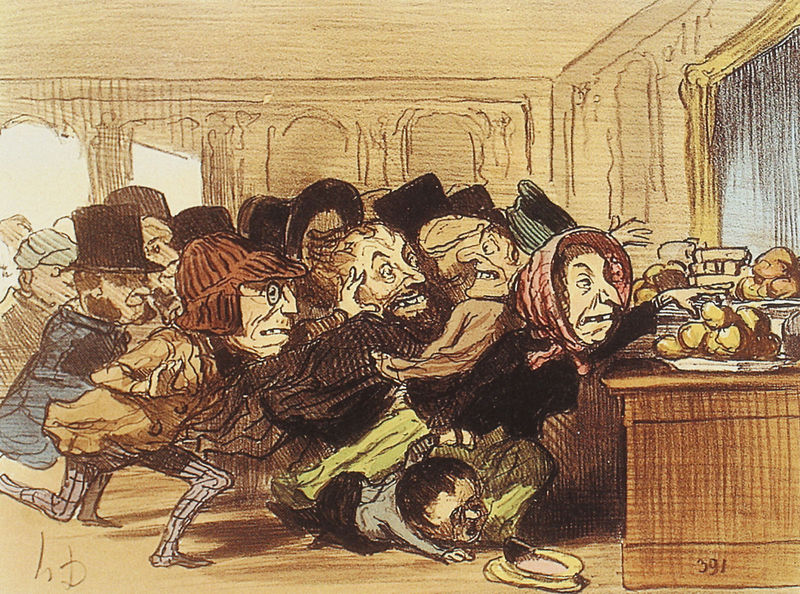
Titel: Gesichter der Eisenbahn. Hungrige Reisende stürzen sich auf das Buffet eines Bahnhofs
Künstler: Honoré Daumier
Institution: Wien, Graphische Sammlung Albertina
Schlagwörter: menschen, braun, fenster, frau, holz, hut, hüte, männer, nase, raum, tisch, zeichnung, obst, zylinder, gedränge, mütze, mützen, architektur, arm, teller, signatur, spiegel, boden, kind, apfel, kommode, schrank, farben, klein, saal, figuren, not, essen, karikatur, kopftuch, brot, stürmen, greifen, karrikatur, satire, brille, schlange, bürgertum, kartoffeln, gier, hunger, sturz, sünde, armut, fratzen, hexen, brote, hungrig, buffet, gewimmel, eile, bistro, ansturm, verlangen, spielgel, bedürftig, trampeln, ld, 391, lange nasen, gierig